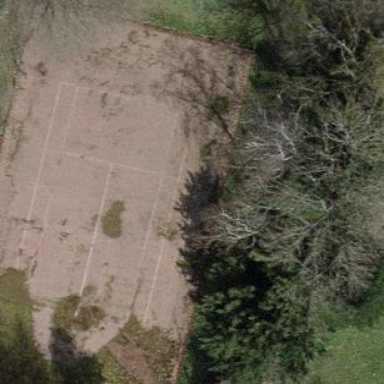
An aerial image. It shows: Tennis court in leisure pitch.